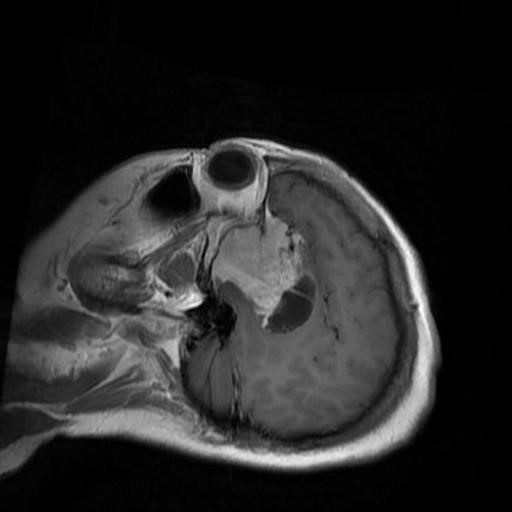
Label: brain_menin